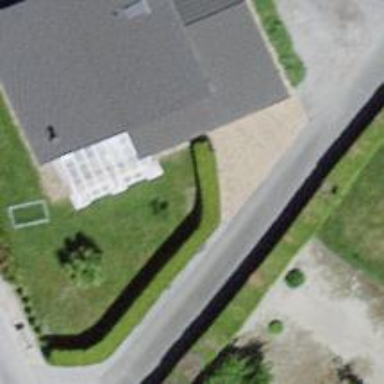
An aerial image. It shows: Hedge barrier.